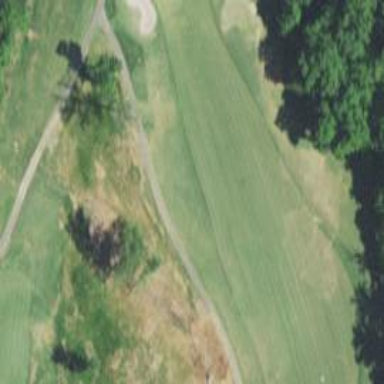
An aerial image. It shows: Service road used as golf cart path.